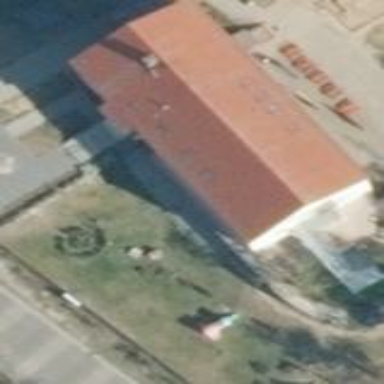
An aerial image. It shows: Kindergarten building.